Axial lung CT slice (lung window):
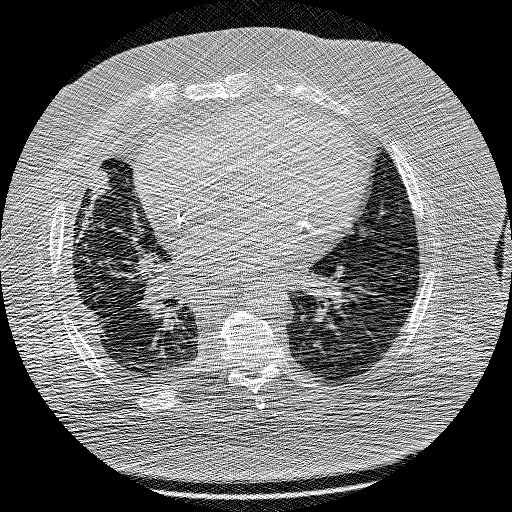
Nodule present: no